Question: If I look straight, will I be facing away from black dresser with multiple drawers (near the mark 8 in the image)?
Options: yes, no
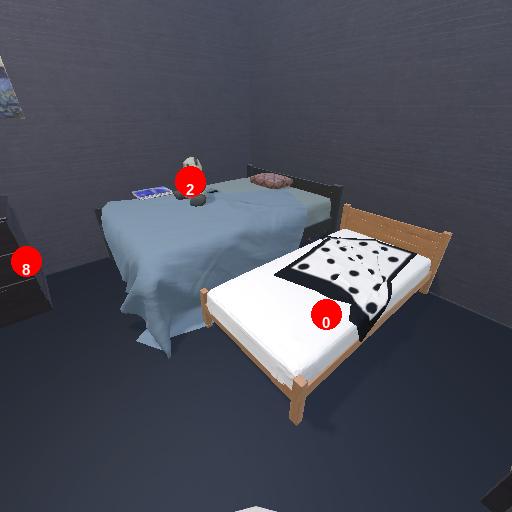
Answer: yes